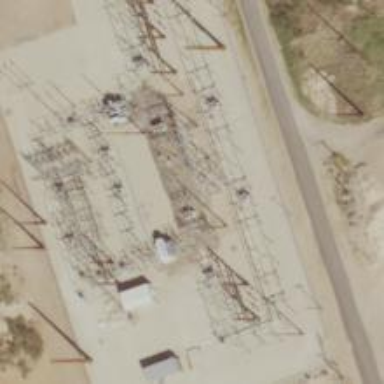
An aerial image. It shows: Switch for power supply.